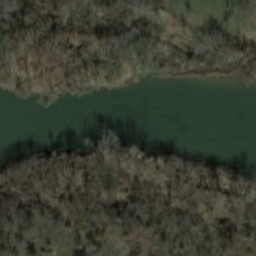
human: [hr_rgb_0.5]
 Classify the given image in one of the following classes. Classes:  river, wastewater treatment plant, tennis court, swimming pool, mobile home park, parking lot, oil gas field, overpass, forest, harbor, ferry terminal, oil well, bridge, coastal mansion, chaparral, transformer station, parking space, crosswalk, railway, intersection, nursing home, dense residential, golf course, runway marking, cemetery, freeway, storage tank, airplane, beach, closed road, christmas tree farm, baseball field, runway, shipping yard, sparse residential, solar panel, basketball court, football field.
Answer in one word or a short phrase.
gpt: river